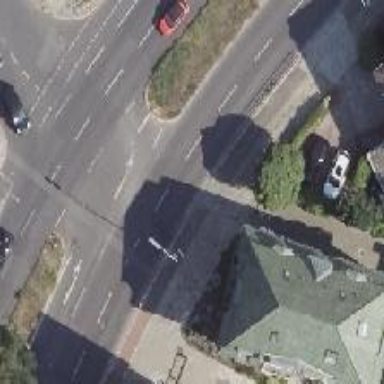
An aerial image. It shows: Secondary road with asphalt surface. There is cycle track on the right side of the road.